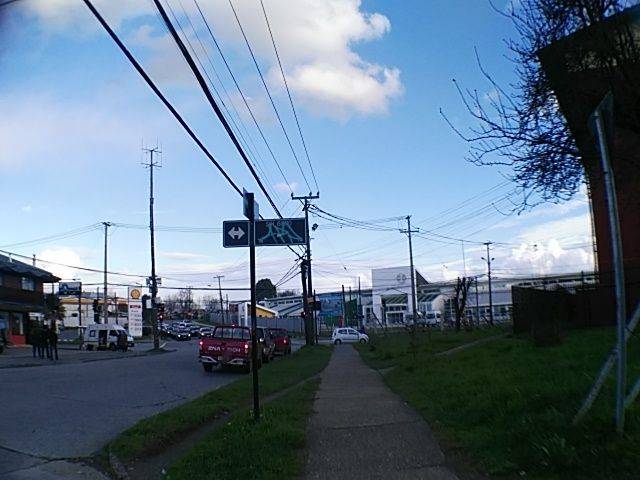
Region: Chile
Coordinates: -39.836, -73.22